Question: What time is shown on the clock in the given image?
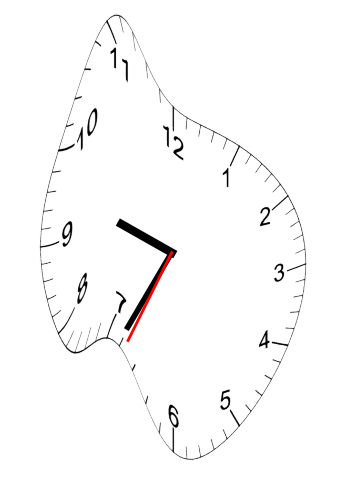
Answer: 09:34:34